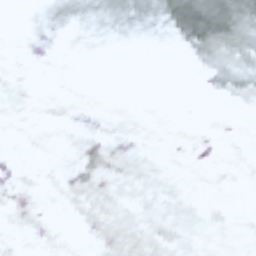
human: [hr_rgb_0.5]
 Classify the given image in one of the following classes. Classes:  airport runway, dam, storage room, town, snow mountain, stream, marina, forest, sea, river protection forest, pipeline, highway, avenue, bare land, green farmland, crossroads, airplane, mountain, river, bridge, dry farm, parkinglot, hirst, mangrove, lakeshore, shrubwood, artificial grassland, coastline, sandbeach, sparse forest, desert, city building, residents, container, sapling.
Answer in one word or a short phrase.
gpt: snow mountain